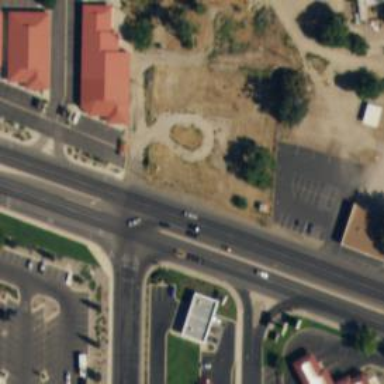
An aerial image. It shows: Asphalt road with separate sidewalk. The road is classified as trunk highway.